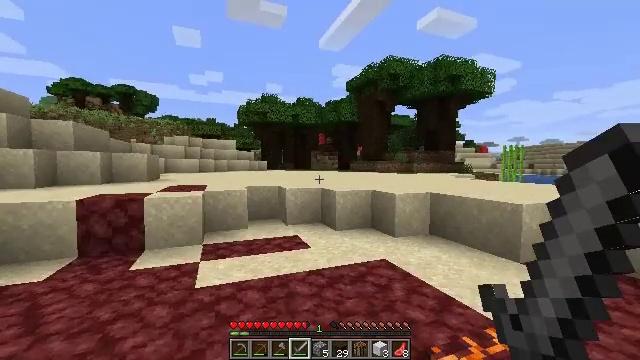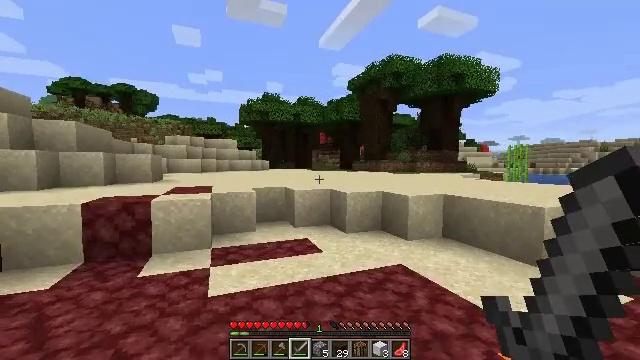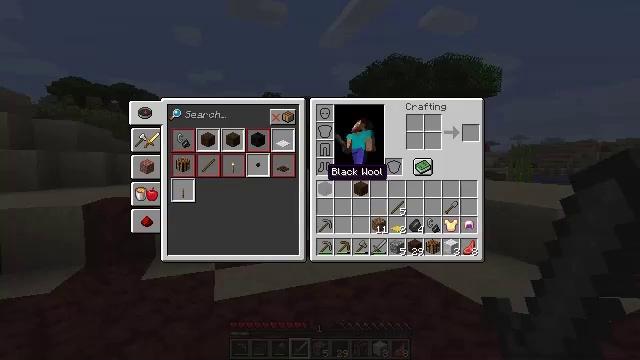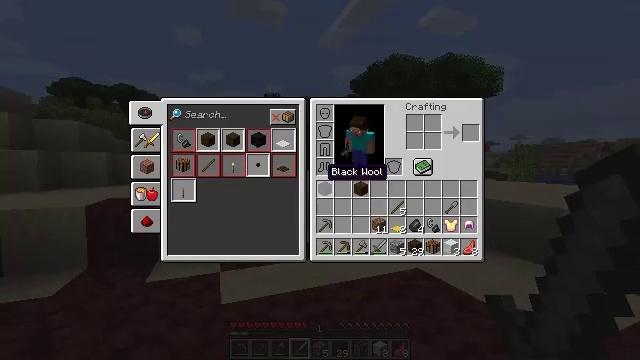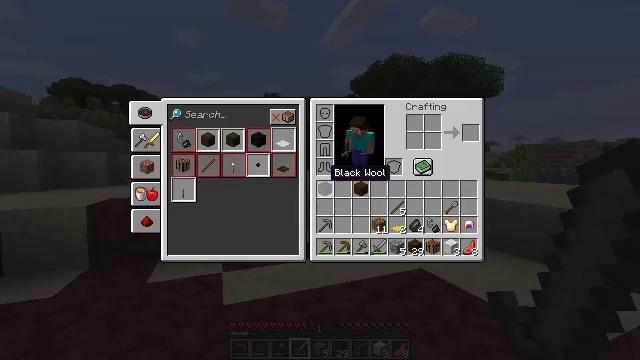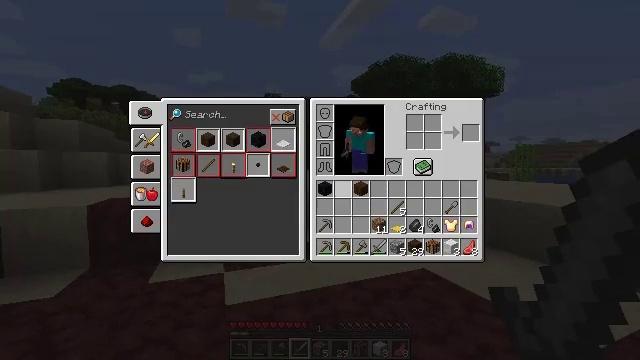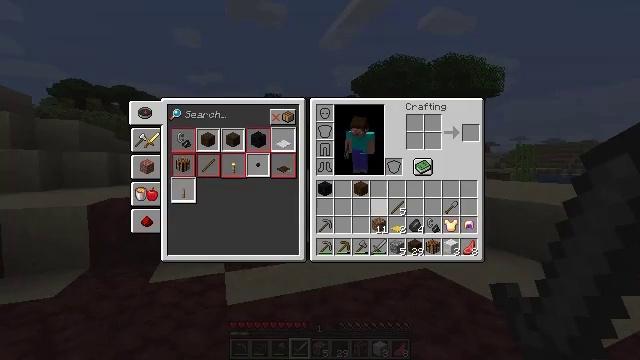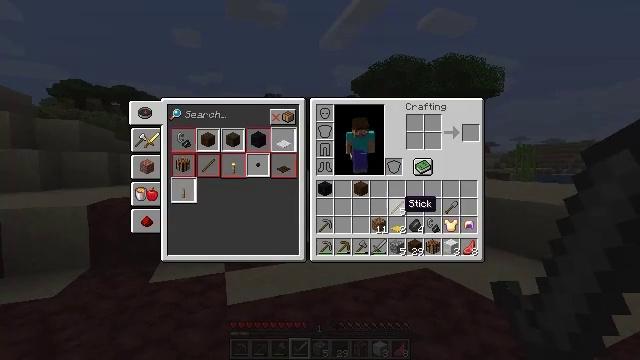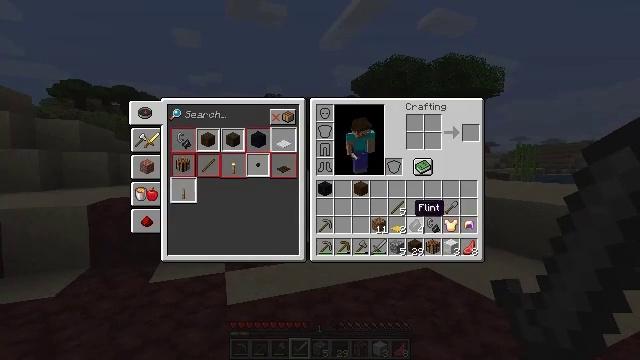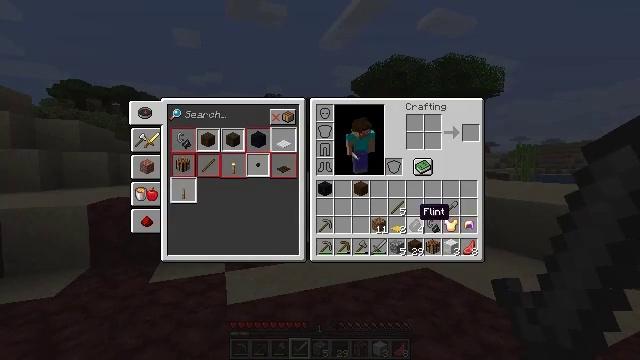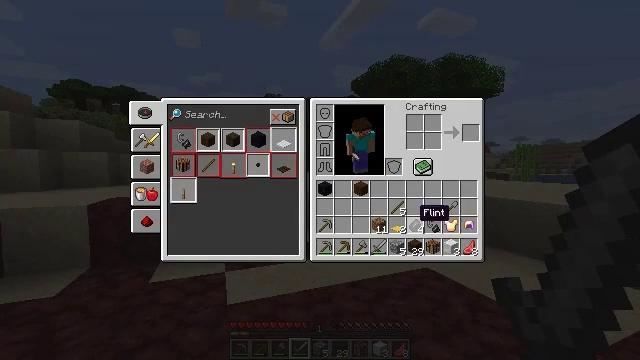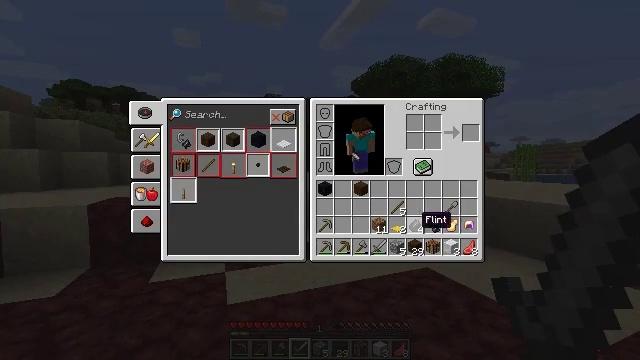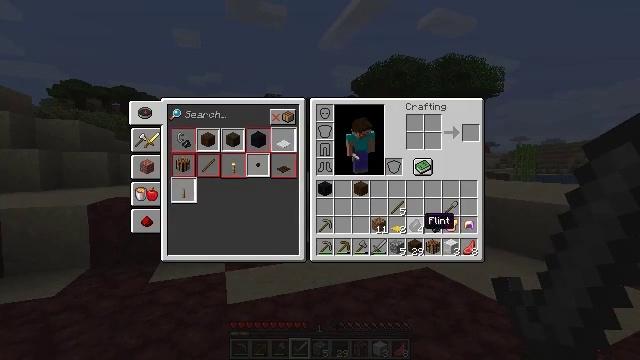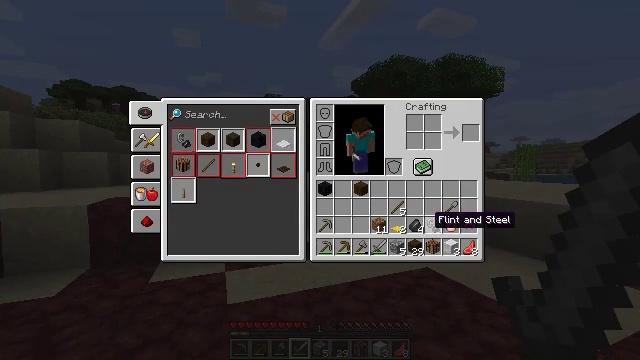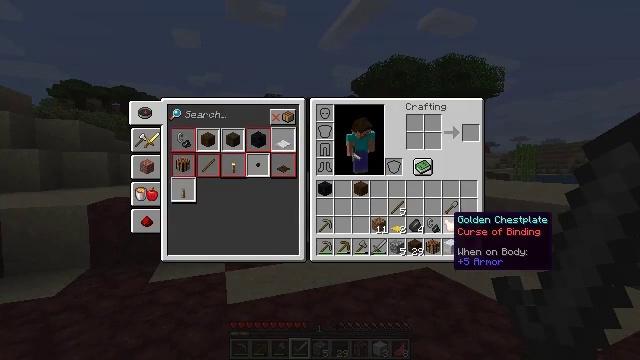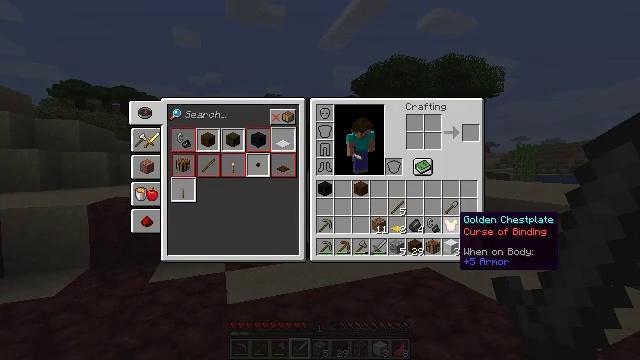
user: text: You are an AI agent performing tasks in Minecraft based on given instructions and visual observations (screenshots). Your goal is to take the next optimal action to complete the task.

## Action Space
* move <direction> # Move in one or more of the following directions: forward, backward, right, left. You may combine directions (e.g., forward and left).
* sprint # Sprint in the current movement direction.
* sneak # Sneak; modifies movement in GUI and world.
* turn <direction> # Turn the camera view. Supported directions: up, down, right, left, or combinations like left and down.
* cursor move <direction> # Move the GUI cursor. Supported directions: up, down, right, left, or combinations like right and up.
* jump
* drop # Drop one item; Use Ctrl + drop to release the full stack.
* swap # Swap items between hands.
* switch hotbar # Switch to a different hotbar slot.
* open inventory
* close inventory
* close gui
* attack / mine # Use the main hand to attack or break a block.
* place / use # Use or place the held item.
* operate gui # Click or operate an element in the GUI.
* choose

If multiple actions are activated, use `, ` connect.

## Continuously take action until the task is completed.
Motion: motion action
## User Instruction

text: Gather sand from the desert.
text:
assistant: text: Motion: move forward and move left
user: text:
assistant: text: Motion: move forward and move left, open inventory
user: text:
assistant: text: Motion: move forward, open inventory
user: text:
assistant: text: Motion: open inventory
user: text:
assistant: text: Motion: cursor move right, open inventory
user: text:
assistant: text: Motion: cursor move right and down
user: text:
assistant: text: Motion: cursor move right and down
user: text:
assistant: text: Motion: cursor move right
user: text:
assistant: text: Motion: no_op
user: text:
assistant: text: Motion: sneak
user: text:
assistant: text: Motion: sneak
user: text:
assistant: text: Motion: sneak
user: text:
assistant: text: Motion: sneak, cursor move right
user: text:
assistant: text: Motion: sneak, cursor move right
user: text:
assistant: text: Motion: sneak
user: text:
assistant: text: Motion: sneak
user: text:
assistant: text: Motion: sneak
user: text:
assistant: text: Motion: sneak
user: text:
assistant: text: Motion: sneak
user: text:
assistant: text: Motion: sneak
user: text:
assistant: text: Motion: sneak
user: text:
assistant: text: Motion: sneak
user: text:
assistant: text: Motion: sneak, operate gui
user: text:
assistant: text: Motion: sneak, operate gui
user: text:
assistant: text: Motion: sneak, operate gui
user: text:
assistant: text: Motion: sneak, cursor move right
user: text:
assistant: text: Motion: sneak
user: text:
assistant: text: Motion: sneak
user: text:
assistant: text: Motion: sneak
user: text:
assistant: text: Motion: sneak